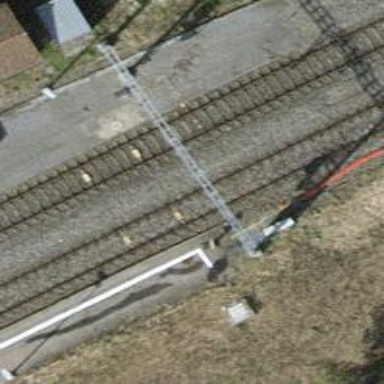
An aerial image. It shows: Railway signal.